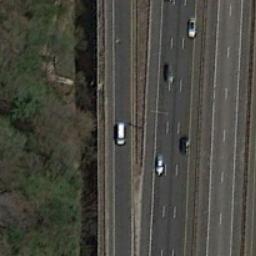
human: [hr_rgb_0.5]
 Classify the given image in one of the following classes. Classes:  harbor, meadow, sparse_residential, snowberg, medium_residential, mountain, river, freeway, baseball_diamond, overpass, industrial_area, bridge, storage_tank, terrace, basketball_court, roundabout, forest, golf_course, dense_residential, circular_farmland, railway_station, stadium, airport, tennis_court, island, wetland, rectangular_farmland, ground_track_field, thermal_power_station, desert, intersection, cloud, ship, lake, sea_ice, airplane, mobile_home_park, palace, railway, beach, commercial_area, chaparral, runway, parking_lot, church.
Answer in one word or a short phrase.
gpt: freeway